Field crop: tomato
Growth stage: 1
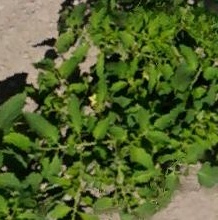
Species: tomato